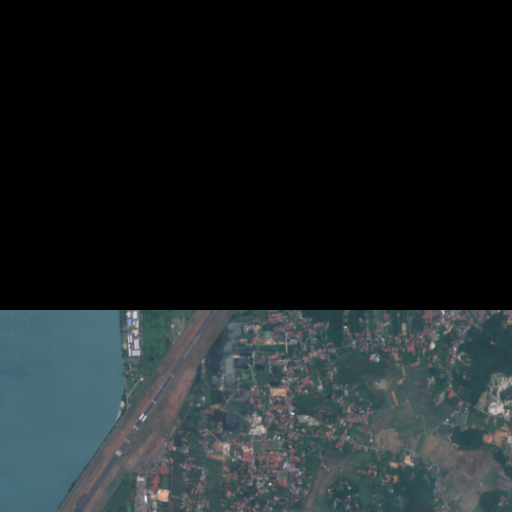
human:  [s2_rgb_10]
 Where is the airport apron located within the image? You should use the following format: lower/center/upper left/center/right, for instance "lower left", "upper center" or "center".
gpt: The airport apron is located in the center of the image.
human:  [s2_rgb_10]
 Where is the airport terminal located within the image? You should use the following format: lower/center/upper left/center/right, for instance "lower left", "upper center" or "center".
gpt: The airport terminal is located in the center of the image.
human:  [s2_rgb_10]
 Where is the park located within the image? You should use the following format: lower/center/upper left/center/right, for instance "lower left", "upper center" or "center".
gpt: The park is located in the lower left of the image.
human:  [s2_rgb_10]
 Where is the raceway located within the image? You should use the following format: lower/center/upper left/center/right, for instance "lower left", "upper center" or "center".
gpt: The raceway is located in the lower left of the image.
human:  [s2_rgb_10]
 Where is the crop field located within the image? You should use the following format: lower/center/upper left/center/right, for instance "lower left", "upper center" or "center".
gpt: There is no crop field in the image.